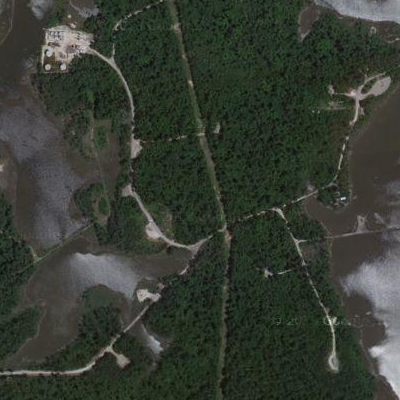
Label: eForest